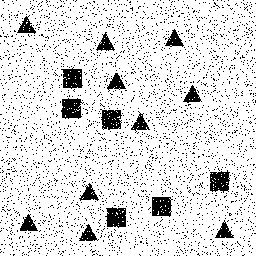
Squares: 6
Triangles: 10
Stars: 0
Total shapes: 16